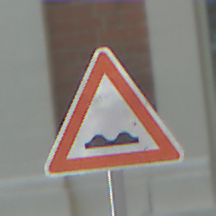
Verkehrszeichen: UnebeneFahrbahn
Umgebung: Outdoor, Suburban
Tageszeit: Midday
Wetter: Clear
Licht: Natural
Jahreszeit: NotSpecified
Kontrast: HighContrast